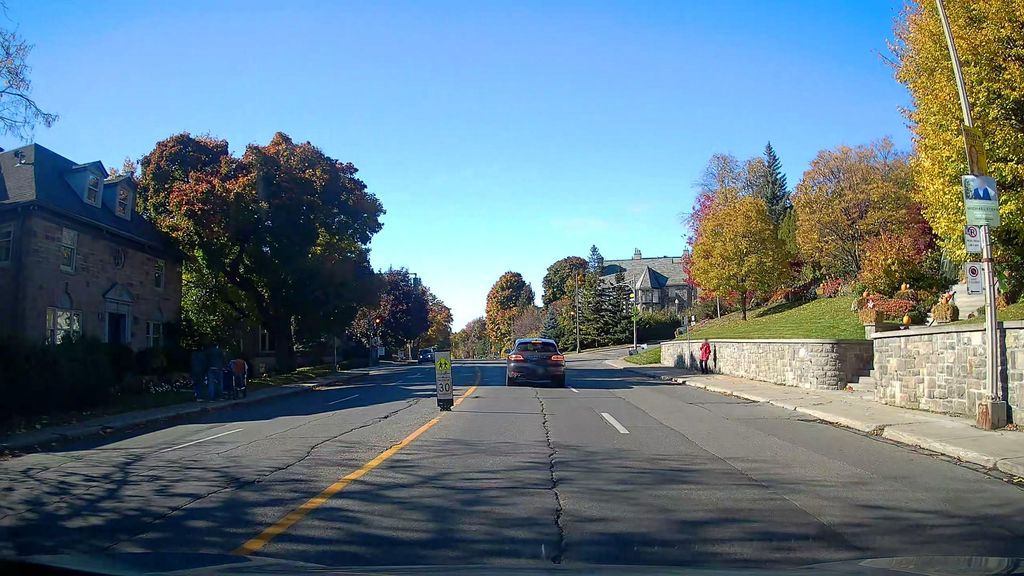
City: montreal